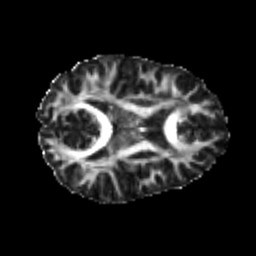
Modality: FA
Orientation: axial
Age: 20
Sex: female
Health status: healthy
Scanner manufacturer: philips
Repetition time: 7.386 s
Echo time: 0.08599 s